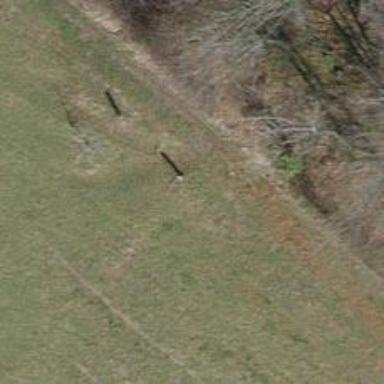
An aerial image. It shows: Fence.